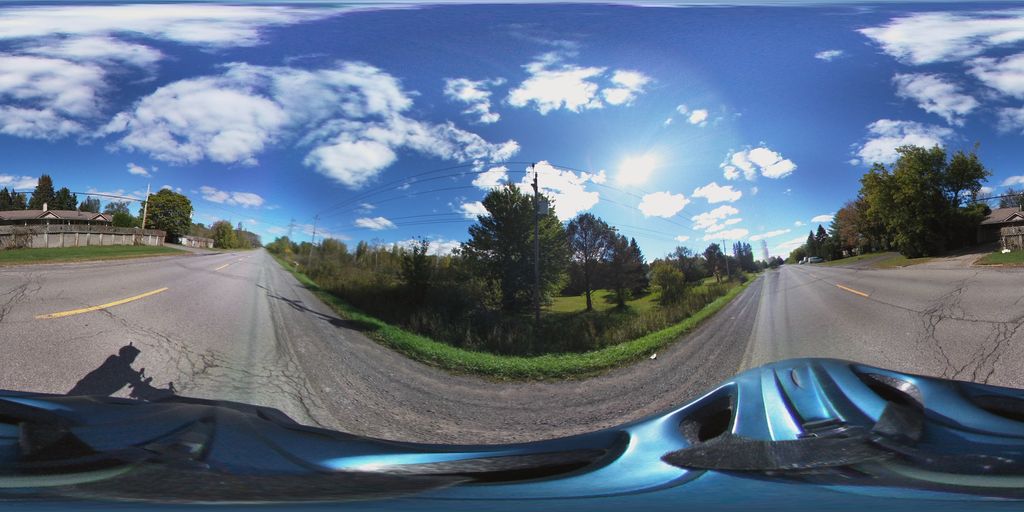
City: ottawa-gatineau